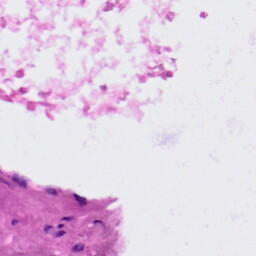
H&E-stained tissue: Lung